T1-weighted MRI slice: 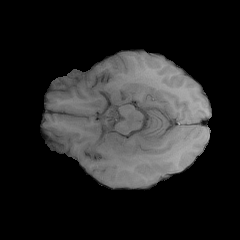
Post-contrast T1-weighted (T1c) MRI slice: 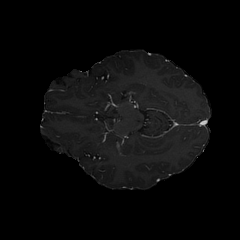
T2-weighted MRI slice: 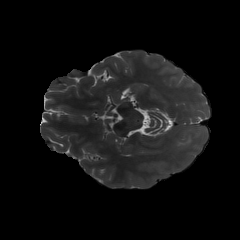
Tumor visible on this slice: yes